【题型】填空题　【知识点】平面几何　【难度】easy
“莱洛三角形”是机械学家莱洛研究发现的一种曲边三角形，它在很多特殊领域发挥了超常的贡献值.“莱洛三角形”是分别以正三角形的顶点为圆心，以其边长为半径作圆弧，由这三段圆弧组成的曲边三角形（如图所示）.现以边长为4的正三角形作一个“莱洛三角形”，则此“莱洛三角形”的面积为\underline{\qquad\qquad\qquad}.

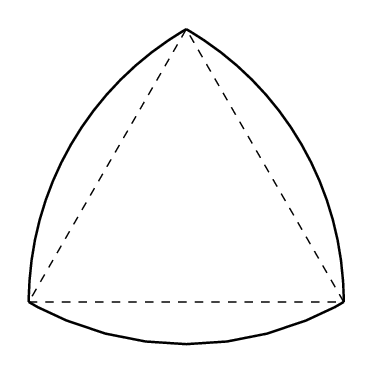
【解答】
\noindent 【答案】$8\pi - 8\sqrt{3}$\\
\noindent 【难度】0.4\\
\noindent 【知识点】扇形面积的有关计算\\
\noindent 【分析】求出正三角形$ABC$的面积，圆弧$\overset{\frown}{BDC}$的长度，故一个弓形$BDC$的面积为圆弧所对的扇形的面积减去正三角形的面积，从而得到“莱洛三角形”的面积.\\
\noindent 【详解】正三角形$ABC$的面积为$\dfrac{1}{2}\times 4^2\sin\dfrac{\pi}{3}=4\sqrt{3}$，圆弧$\overset{\frown}{BDC}$的长度为$l=\dfrac{\pi}{3}\times 4=\dfrac{4\pi}{3}$，\\
\noindent 故弓形$BDC$的面积为$\dfrac{1}{2}\times 4l - 4\sqrt{3}=\dfrac{8\pi}{3}-4\sqrt{3}$，\\
\noindent 故“莱洛三角形”的面积为$3\left(\dfrac{8\pi}{3}-4\sqrt{3}\right)+4\sqrt{3}=8\pi-8\sqrt{3}$.\\
\noindent 故答案为：$8\pi - 8\sqrt{3}$.

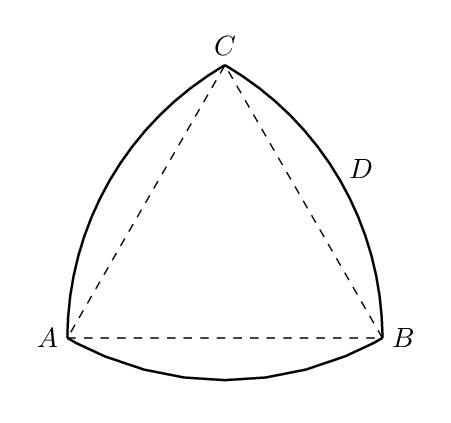